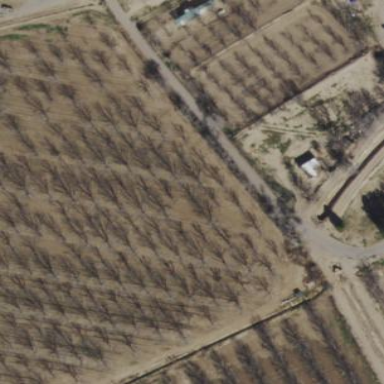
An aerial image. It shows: Orchard.